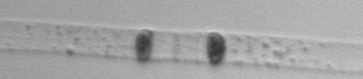
Label: Dactyliosolen_blavyanus